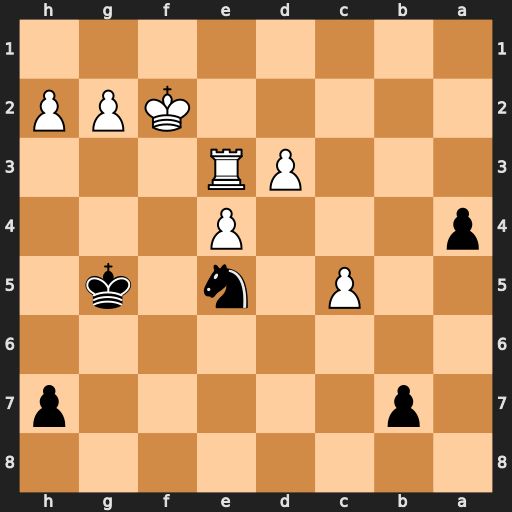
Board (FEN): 8/1p5p/8/2P1n1k1/p3P3/3PR3/5KPP/8
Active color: b
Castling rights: -
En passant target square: -
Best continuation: Ng4+ Ke1 Nxe3